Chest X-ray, AP view. Patient: 74 years old, sex M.
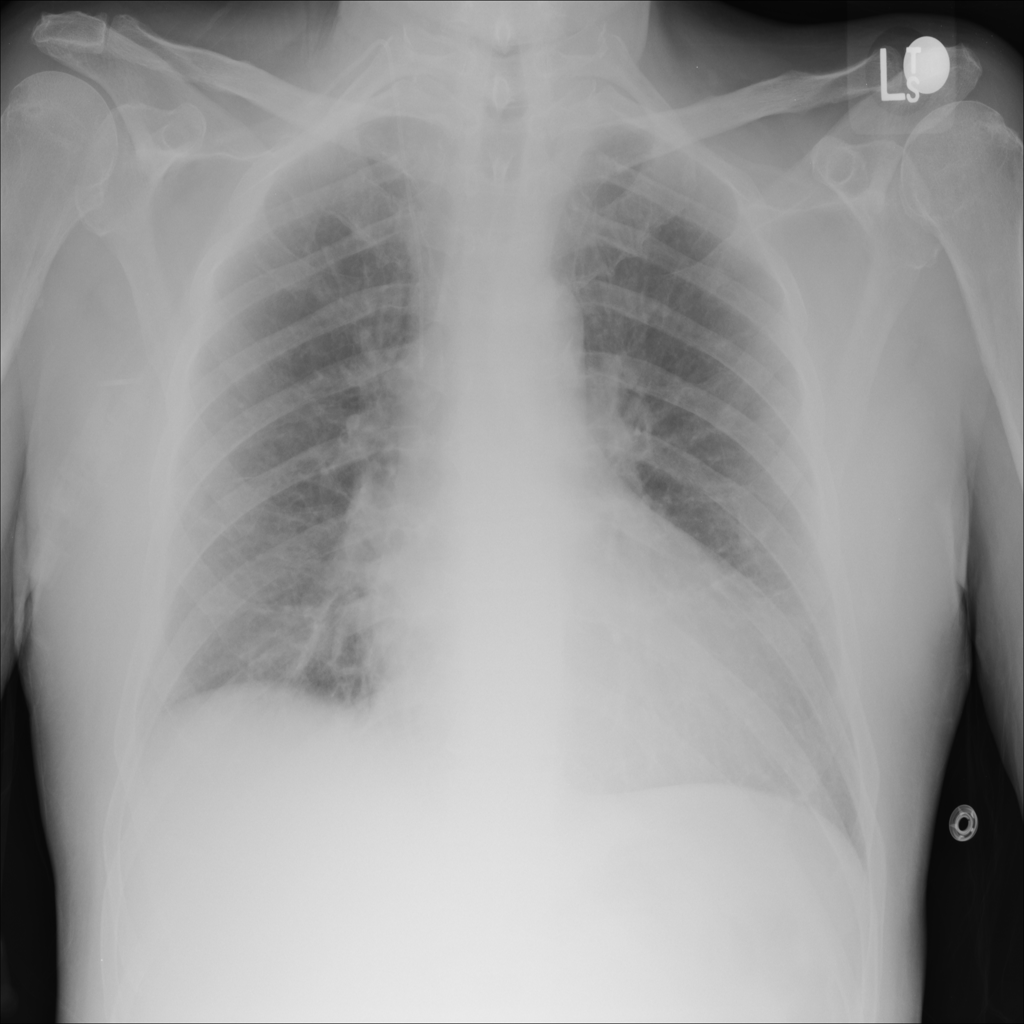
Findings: No Finding